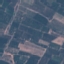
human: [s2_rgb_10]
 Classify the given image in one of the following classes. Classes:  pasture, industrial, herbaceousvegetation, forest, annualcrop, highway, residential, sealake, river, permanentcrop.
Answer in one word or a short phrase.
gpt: PermanentCrop